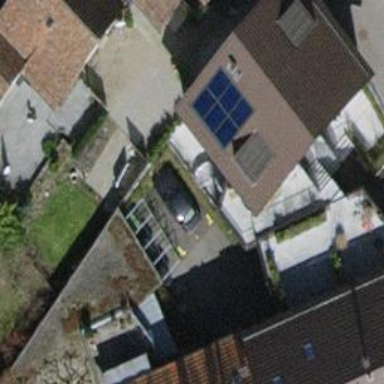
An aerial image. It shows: Gabled house with tiled roof.